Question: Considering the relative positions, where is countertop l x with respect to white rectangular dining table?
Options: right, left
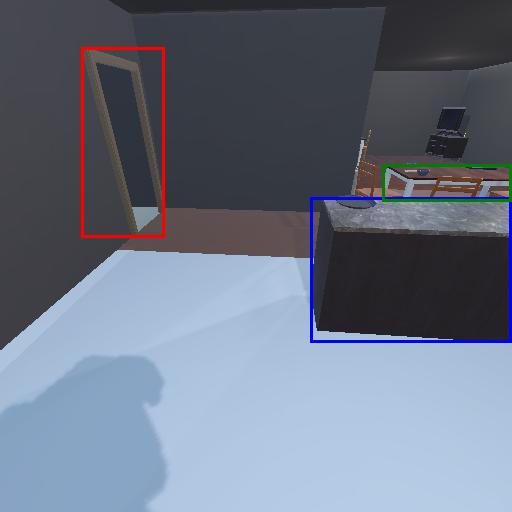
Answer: right